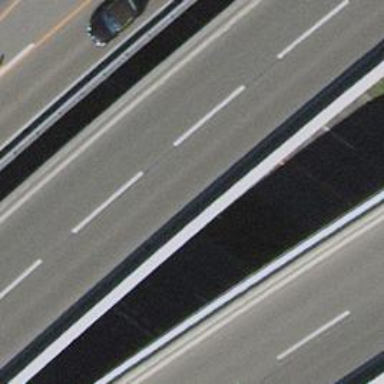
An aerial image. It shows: Bridge with asphalt surface on motorway link.